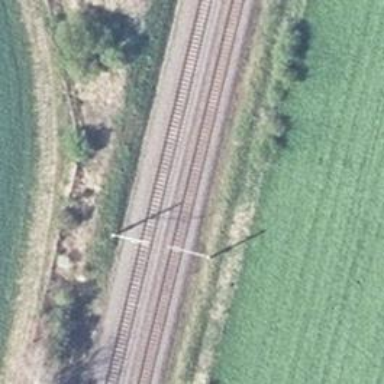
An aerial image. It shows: Railway milestone with catenary mast.